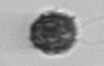
Label: Syracosphaera_pulchra